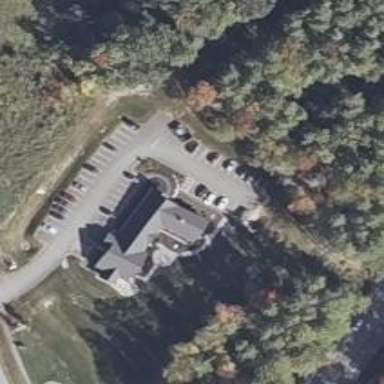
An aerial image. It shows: Healthcare facility.